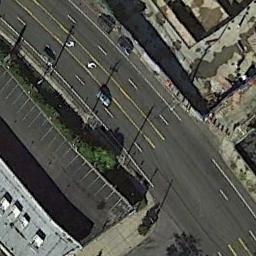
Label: freeway